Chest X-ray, AP view. Patient: 23 years old, sex F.
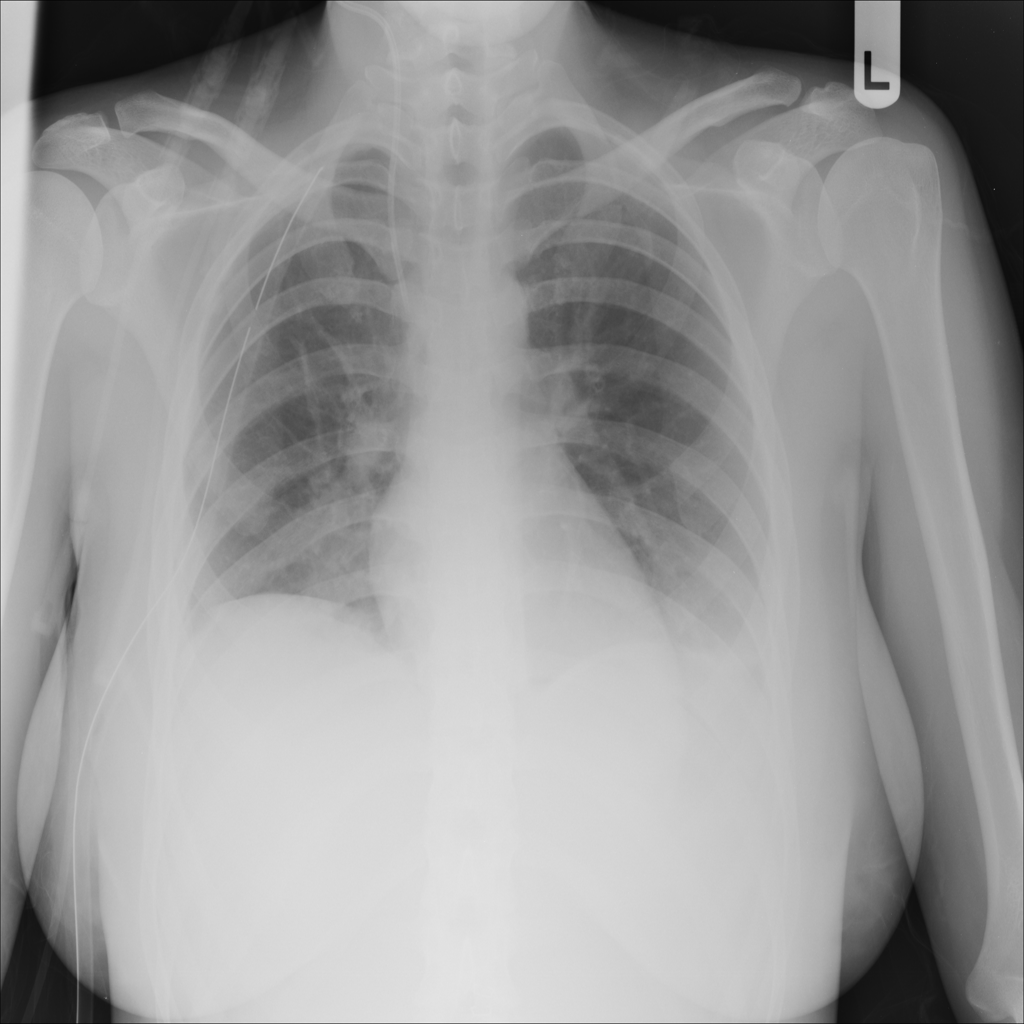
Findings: No Finding